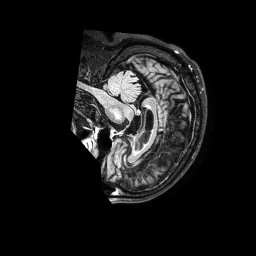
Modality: FLAIR
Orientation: sagittal
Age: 72
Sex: male
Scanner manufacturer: philips
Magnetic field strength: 3 T
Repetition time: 4.8 s
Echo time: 0.2794 s